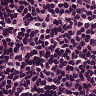
Metastatic tissue present: no